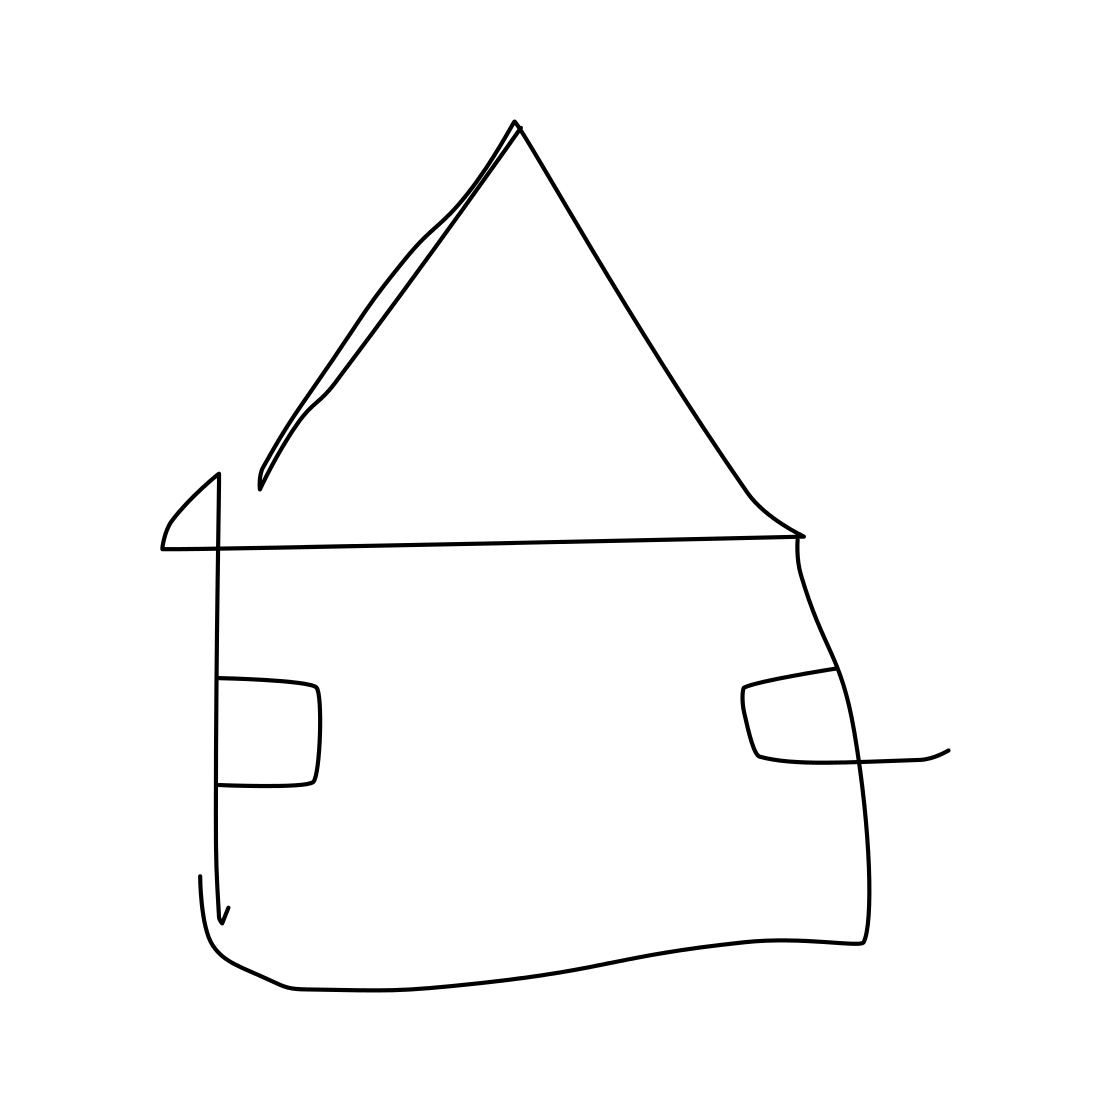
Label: house